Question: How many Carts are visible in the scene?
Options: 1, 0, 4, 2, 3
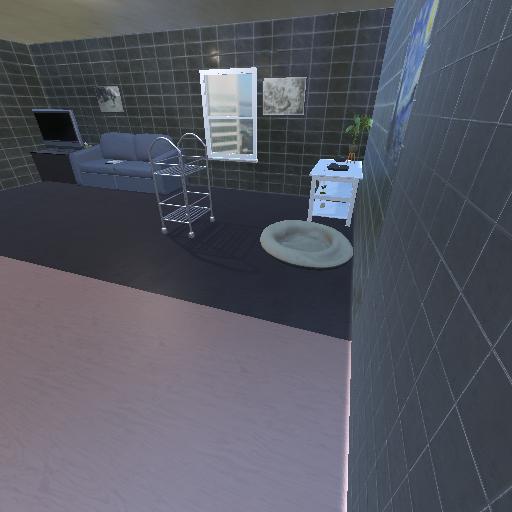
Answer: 1